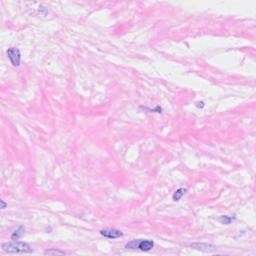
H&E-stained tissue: Breast